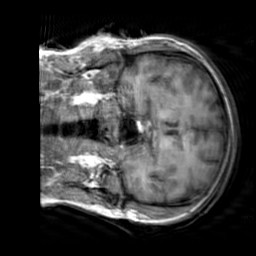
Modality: T1w
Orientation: coronal
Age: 31
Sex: female
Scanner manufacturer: siemens
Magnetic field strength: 3 T
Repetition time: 2.3 s
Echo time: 0.00303 s